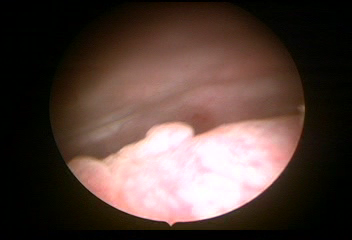
Modality: WLC
Class: Normal mucosa
Bladder cancer association: No